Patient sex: M
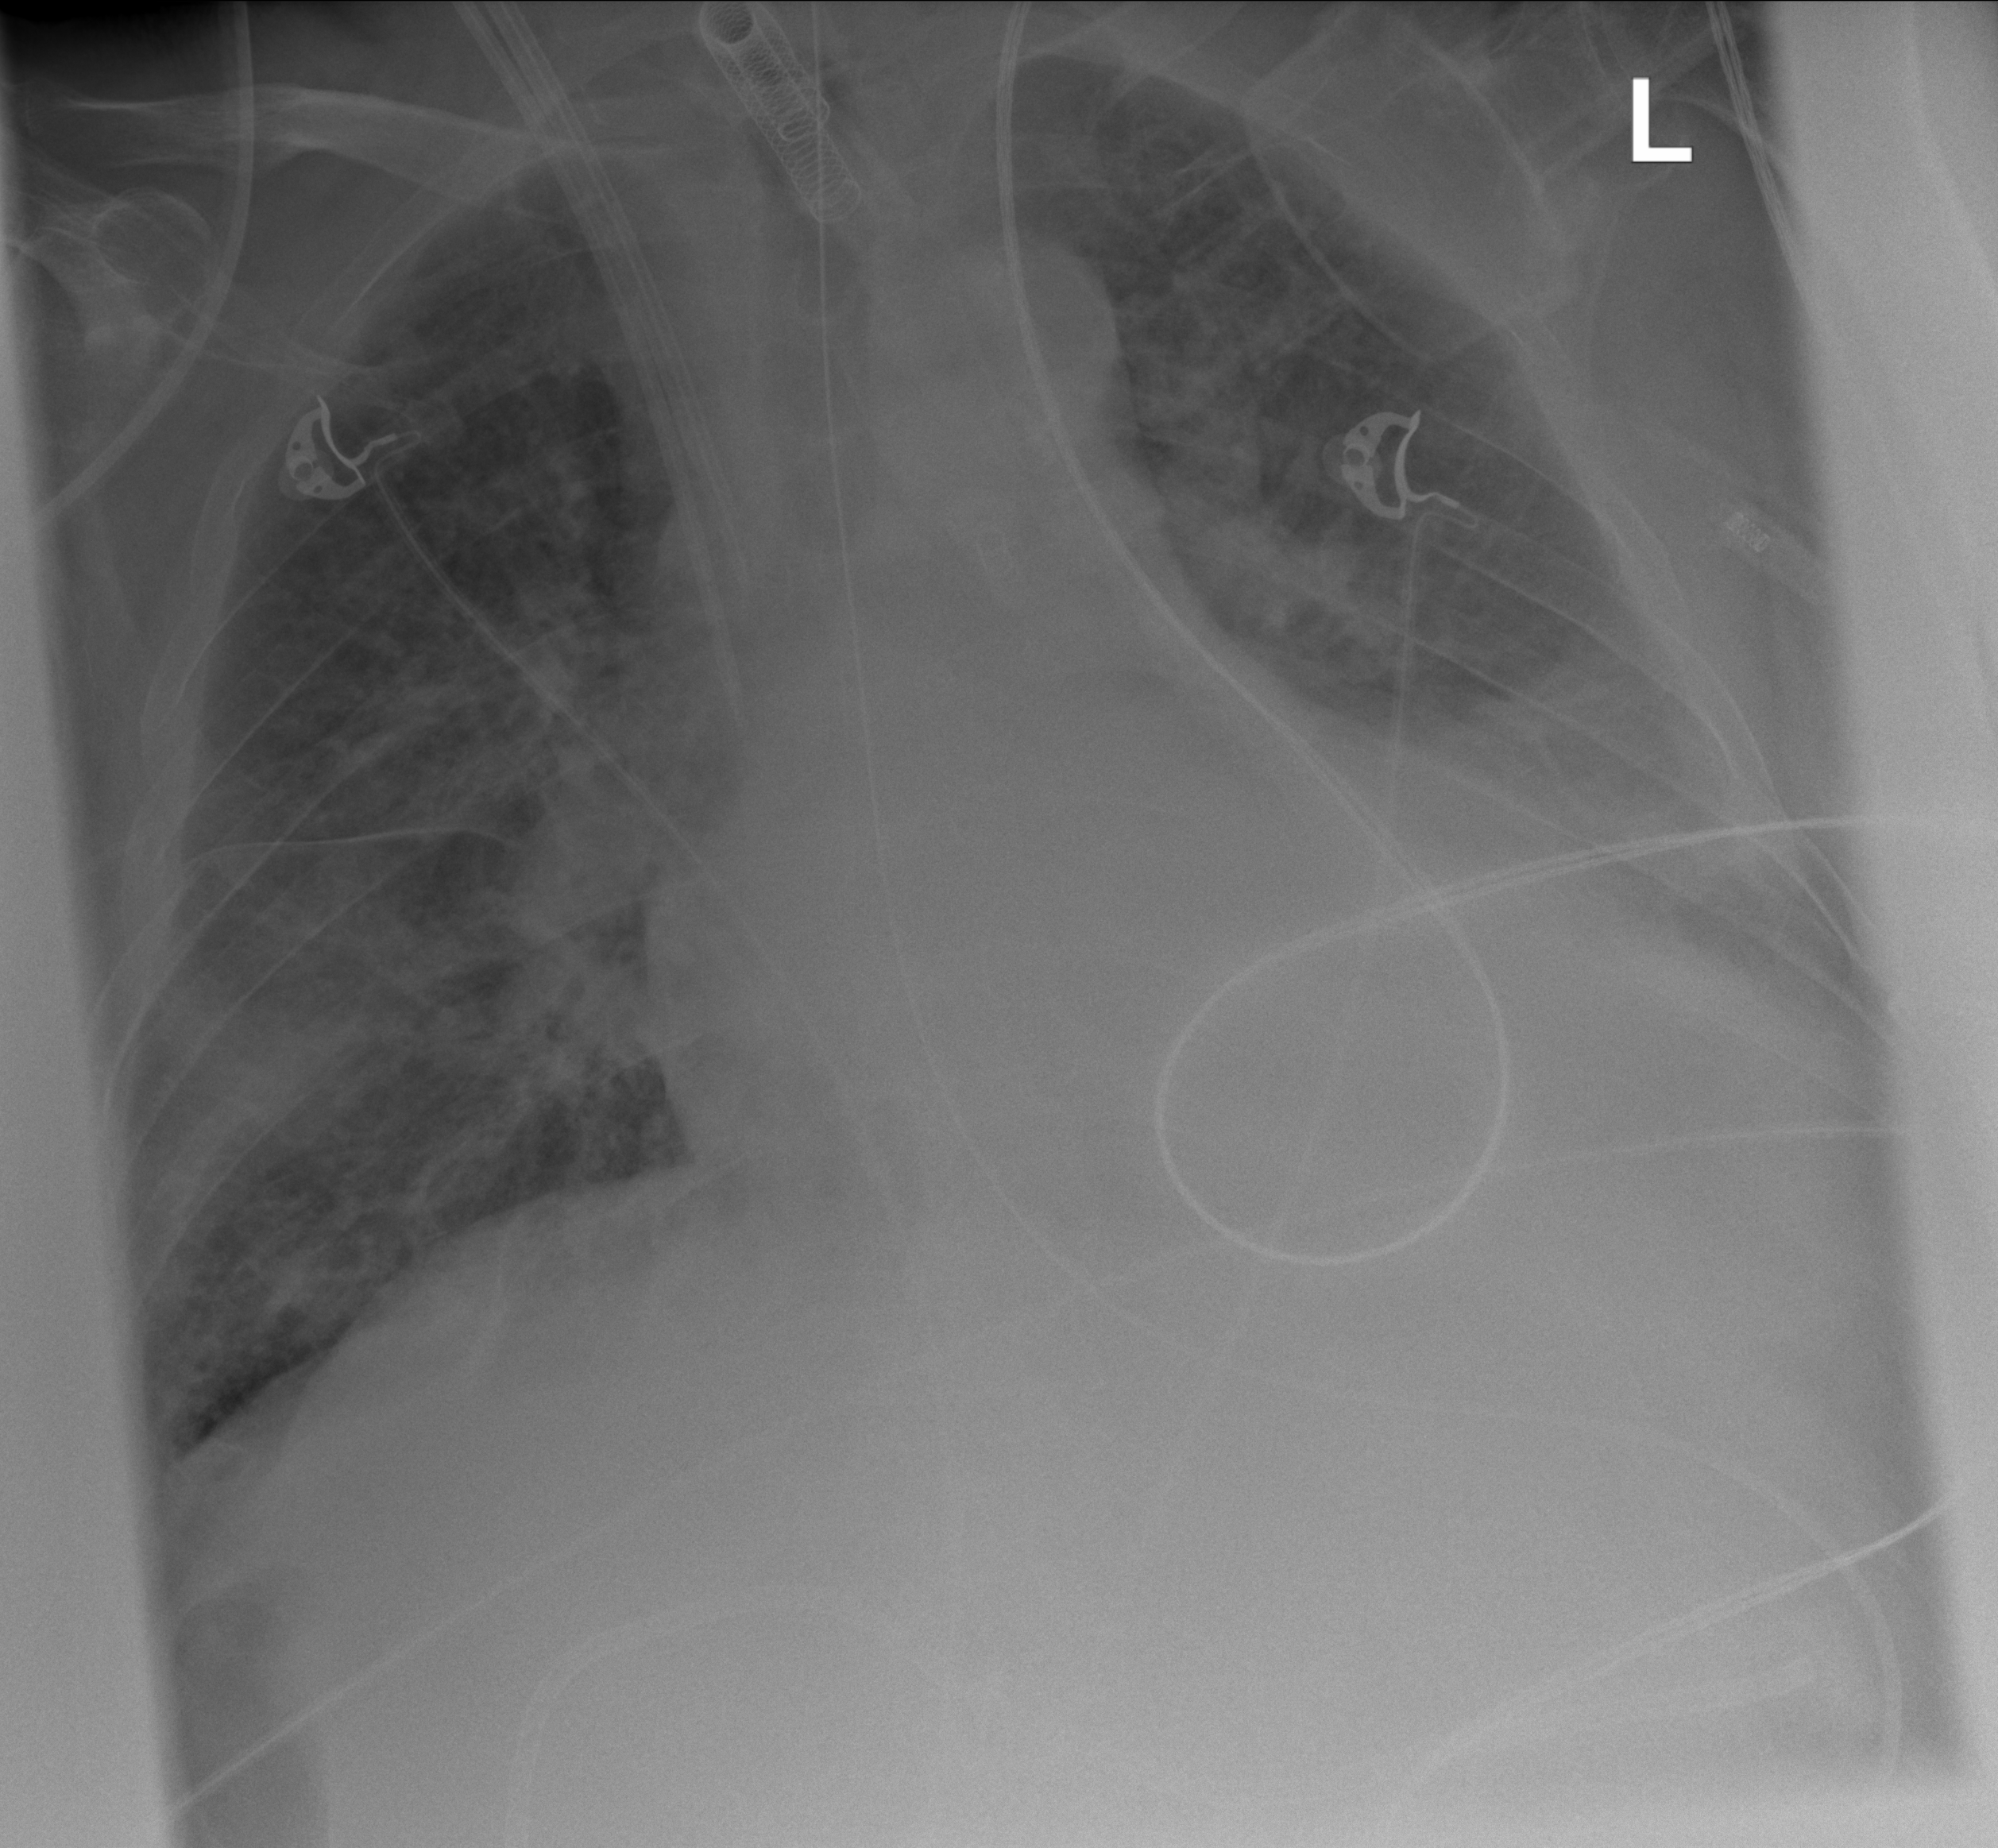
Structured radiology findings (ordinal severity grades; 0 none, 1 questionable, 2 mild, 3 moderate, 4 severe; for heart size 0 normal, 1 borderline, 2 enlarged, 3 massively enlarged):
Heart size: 2
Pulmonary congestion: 2
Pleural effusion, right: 2
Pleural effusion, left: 2
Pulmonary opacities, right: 2
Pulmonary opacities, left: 2
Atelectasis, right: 2
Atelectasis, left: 2